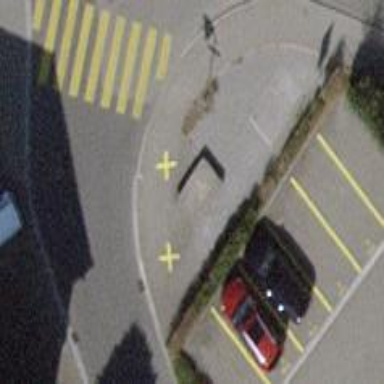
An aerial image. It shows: Parking area with surface.